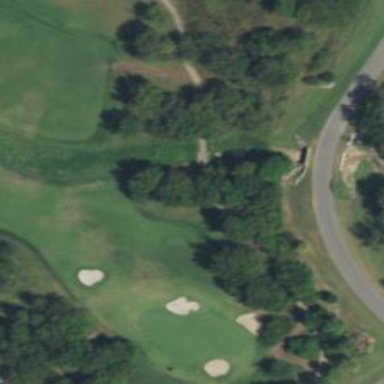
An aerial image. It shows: Path used for both walking and golf.